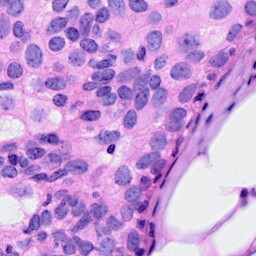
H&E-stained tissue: Breast